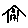
Label: house